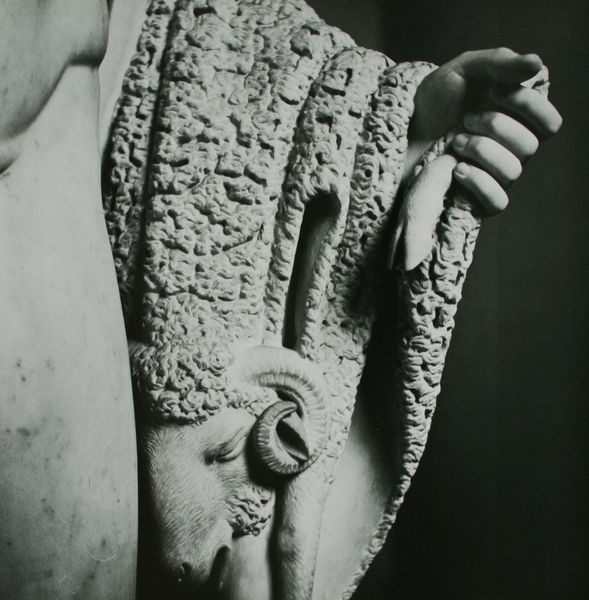
Titel: Jason mit dem goldenen Vlies (Detail)
Künstler: Bertel Thorvaldsen
Standort: Kopenhagen
Institution: Thorvaldsen Museum
Schlagwörter: akt, hand, held, kopf, körper, mann, nackt, weiß, ausschnitt, daumen, finger, grau, marmor, mund, schwarz, tier, arm, augen, falten, pelz, schädel, stein, tod, tot, ärmel, horn, hände, auge, gold, mantel, decke, locken, skulptur, statue, fell, huf, hufe, relief, bein, leiste, detail, muskeln, plastik, oberschenkel, schenkel, zehen, foto, fotografie, photographie, griff, hängen, lamm, schaf, antike, lende, moses, fuss, gewunden, greifen, faust, mythologie, göttin, photo, fragment, pfote, schnauze, antik, muskel, stark, griechisch, mythos, struktur, griechenland, löwe, hörner, golden, schnecke, gottheit, bock, hammel, herkules, schaft, ziegenbock, stärke, ziege, lenden, römisch, klassisch, klassizistisch, herakles, ordentlich, abguss, statur, widder, umklammern, schafskopf, bildausschnitt, goldenes flies, goldenes vlies, goldenes vließ, vlies, vließ, hercules, opfergabe, schafsbock, schafsfell, medea, kouros, widderkopf, schaffell, canova, argonauten, dauemn, fliess, gehäutet, hüftlinie, jaons, jason, jasons, opfertier, widderfell, ziegenfell, gemeiselt, schafffell, skultpr, steinbockfell